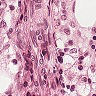
Metastatic tissue present: no